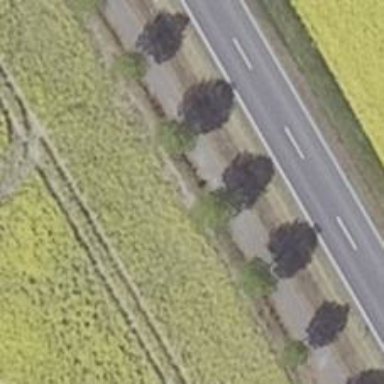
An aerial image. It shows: Row of deciduous broadleaved trees.